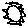
Label: sun